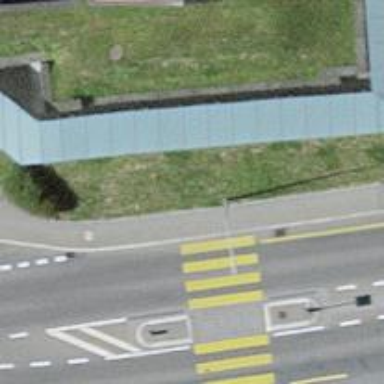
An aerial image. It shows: Kerb barrier.